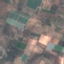
Land use / land cover: PermanentCrop